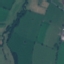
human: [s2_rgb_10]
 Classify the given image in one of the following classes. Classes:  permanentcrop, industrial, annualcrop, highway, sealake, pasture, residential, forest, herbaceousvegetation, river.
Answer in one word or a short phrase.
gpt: Pasture